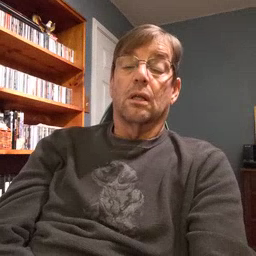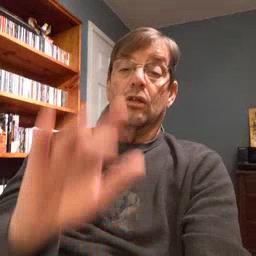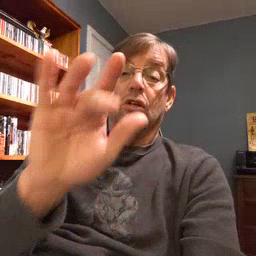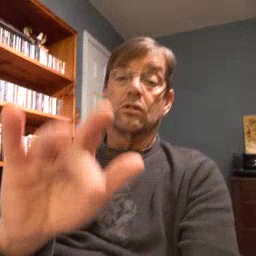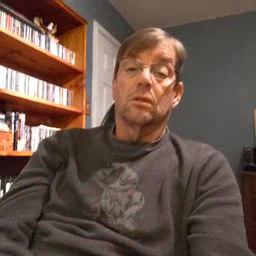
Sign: touch